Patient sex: M
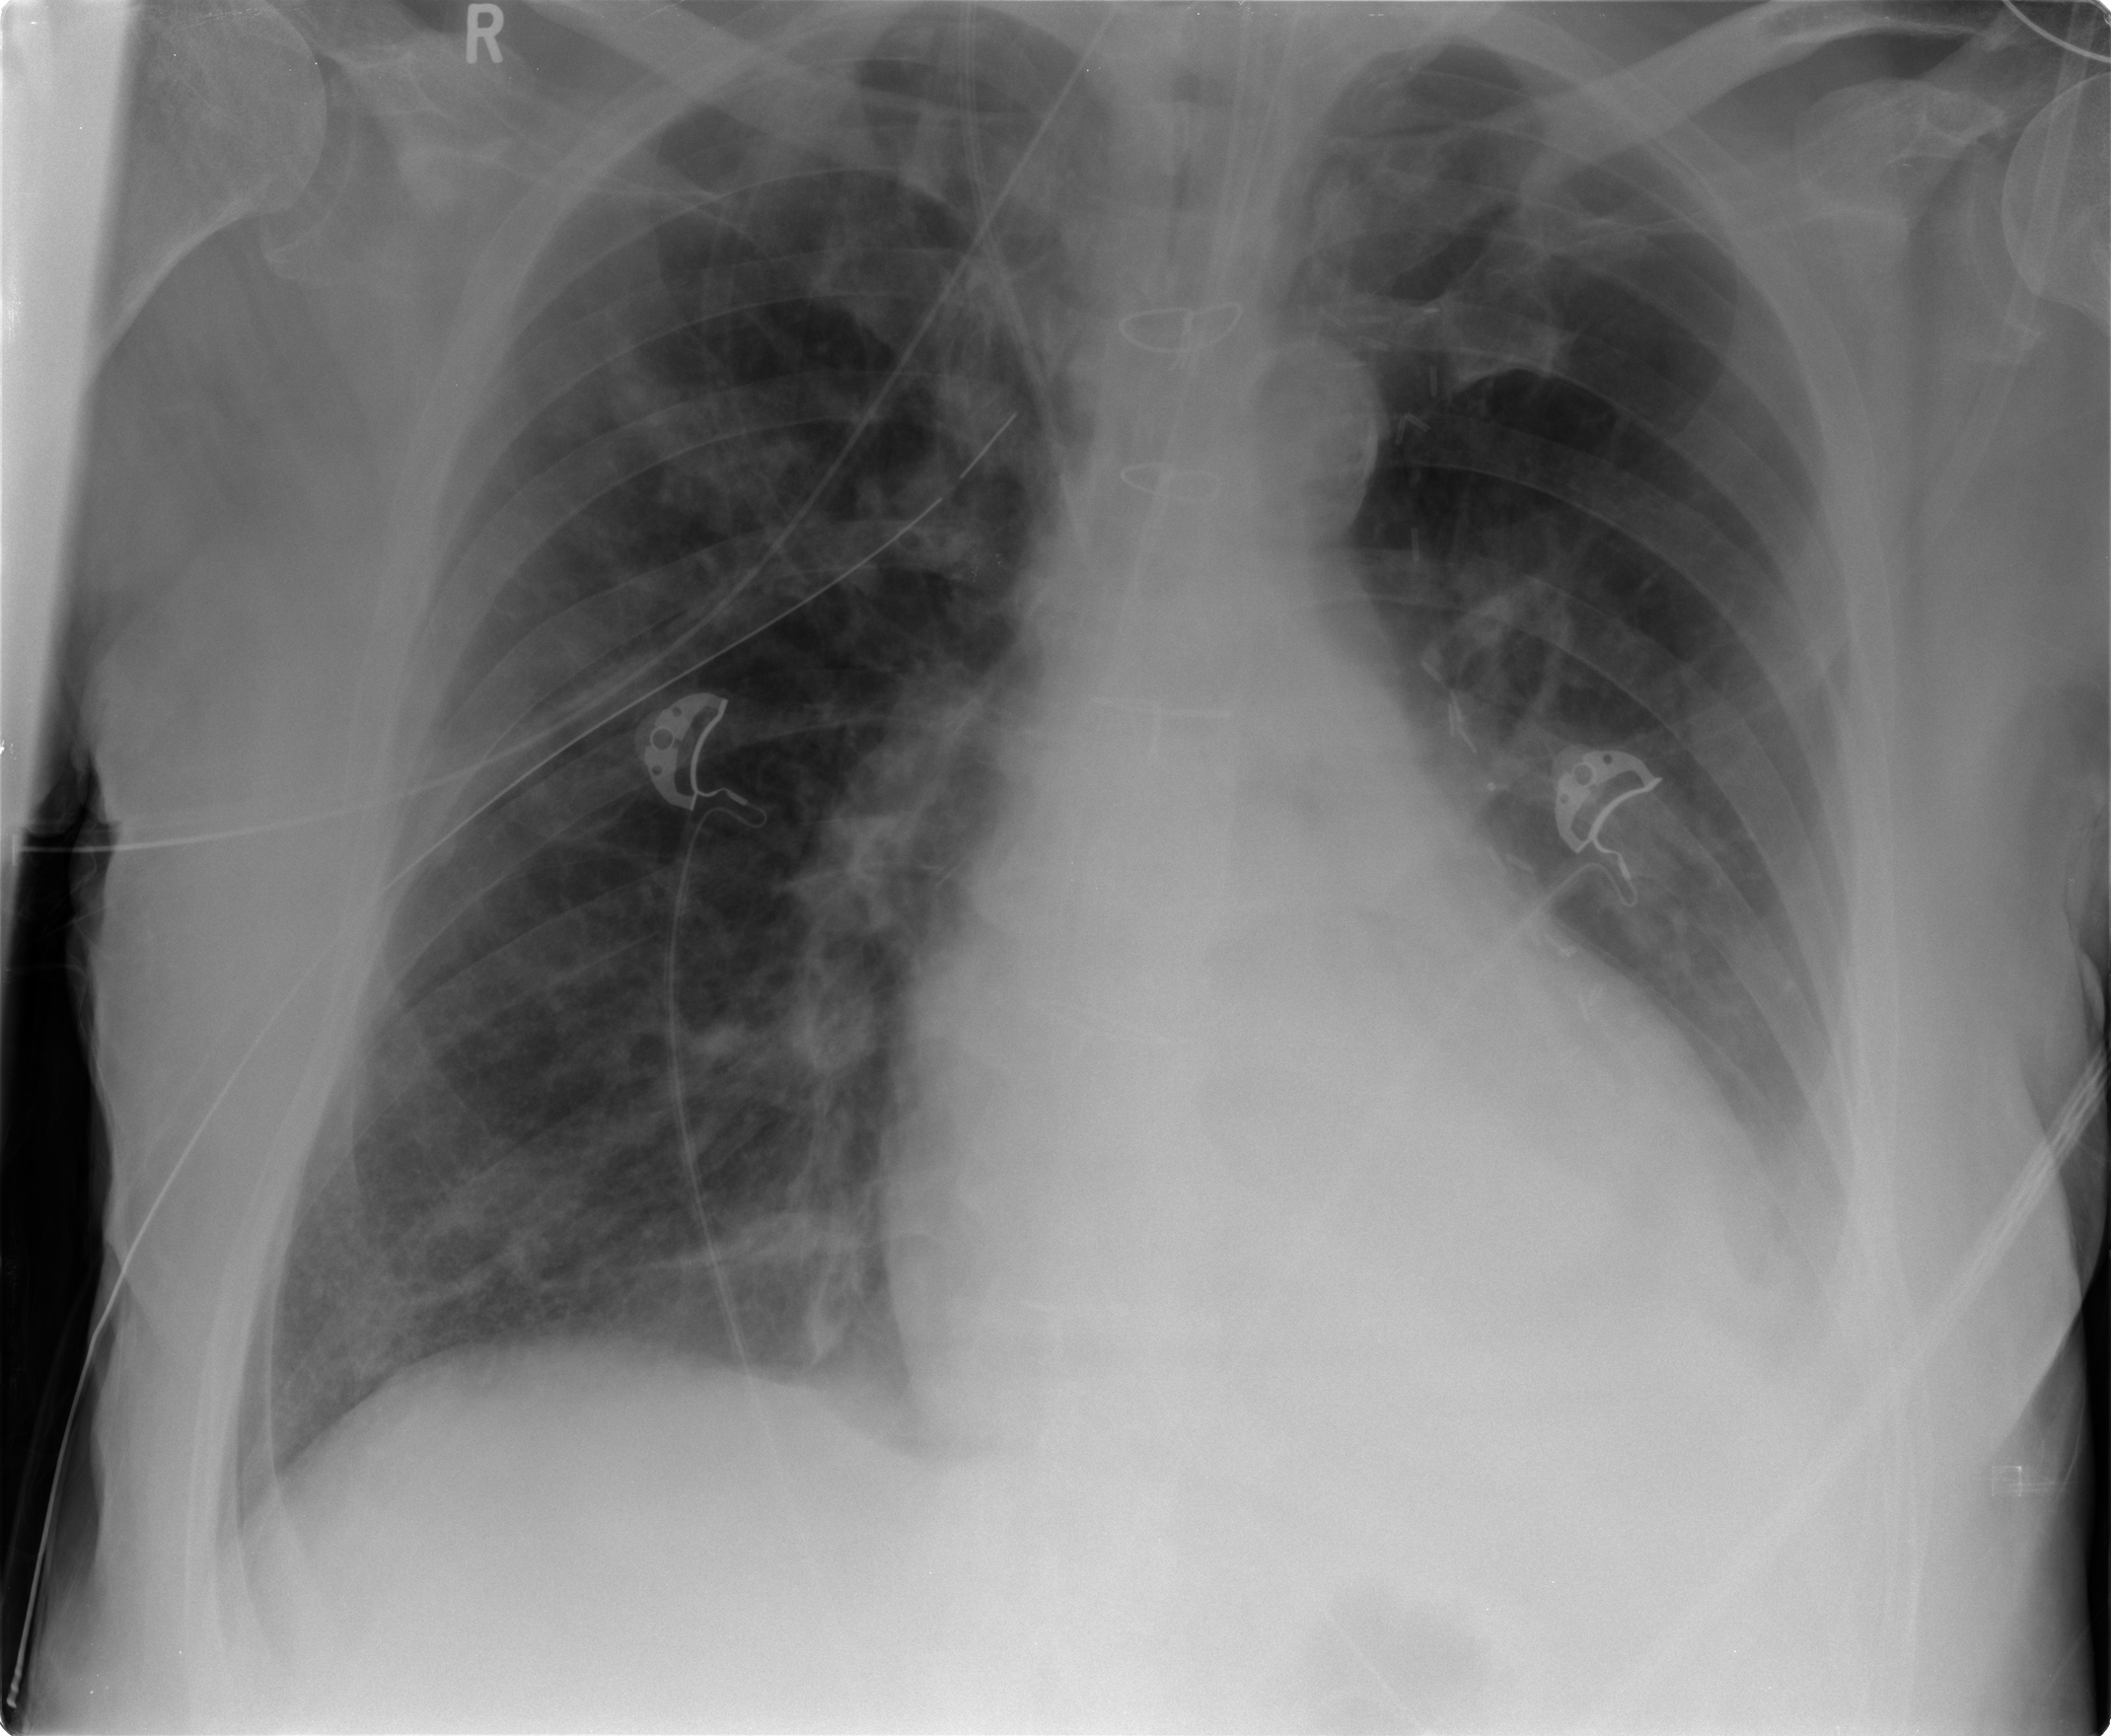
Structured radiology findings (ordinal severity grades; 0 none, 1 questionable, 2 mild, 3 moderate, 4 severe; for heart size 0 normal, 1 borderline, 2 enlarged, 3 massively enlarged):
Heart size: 2
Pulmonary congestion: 2
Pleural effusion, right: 0
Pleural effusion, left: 2
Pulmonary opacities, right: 2
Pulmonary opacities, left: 2
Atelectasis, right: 2
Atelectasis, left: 2